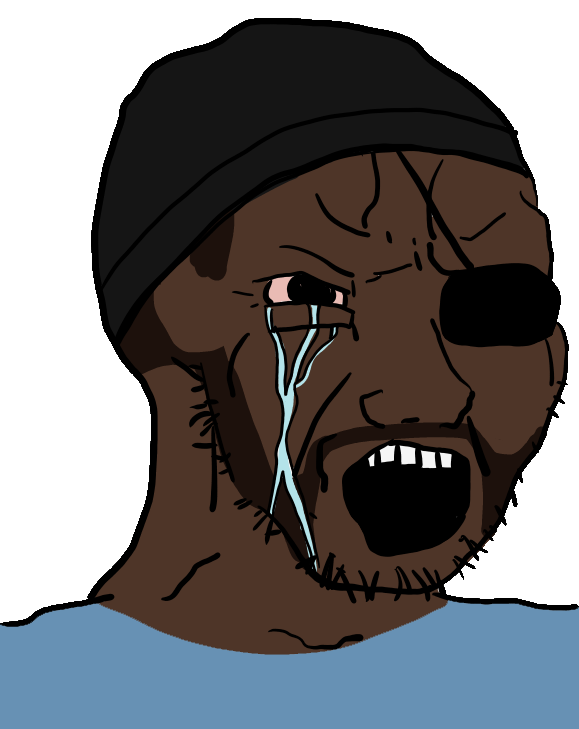
Label: 5_Blackjak